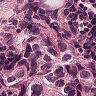
Metastatic tissue present: yes